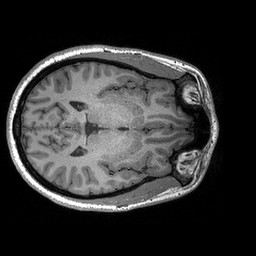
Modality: T1w
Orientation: axial
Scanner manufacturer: siemens
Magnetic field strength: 3 T
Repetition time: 2.3 s
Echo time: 0.00298 s